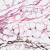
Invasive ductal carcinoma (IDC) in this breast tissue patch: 0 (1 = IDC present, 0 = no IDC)